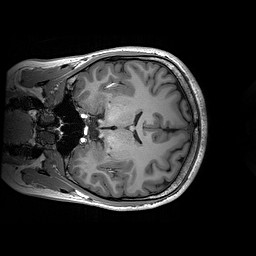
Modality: T1w
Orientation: coronal
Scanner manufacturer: siemens
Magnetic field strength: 3 T
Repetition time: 2.2 s
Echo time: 0.00244 s